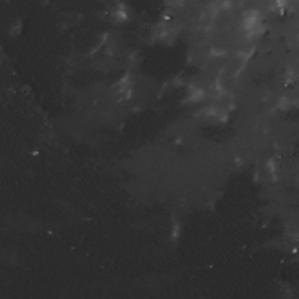
Label: non_frost